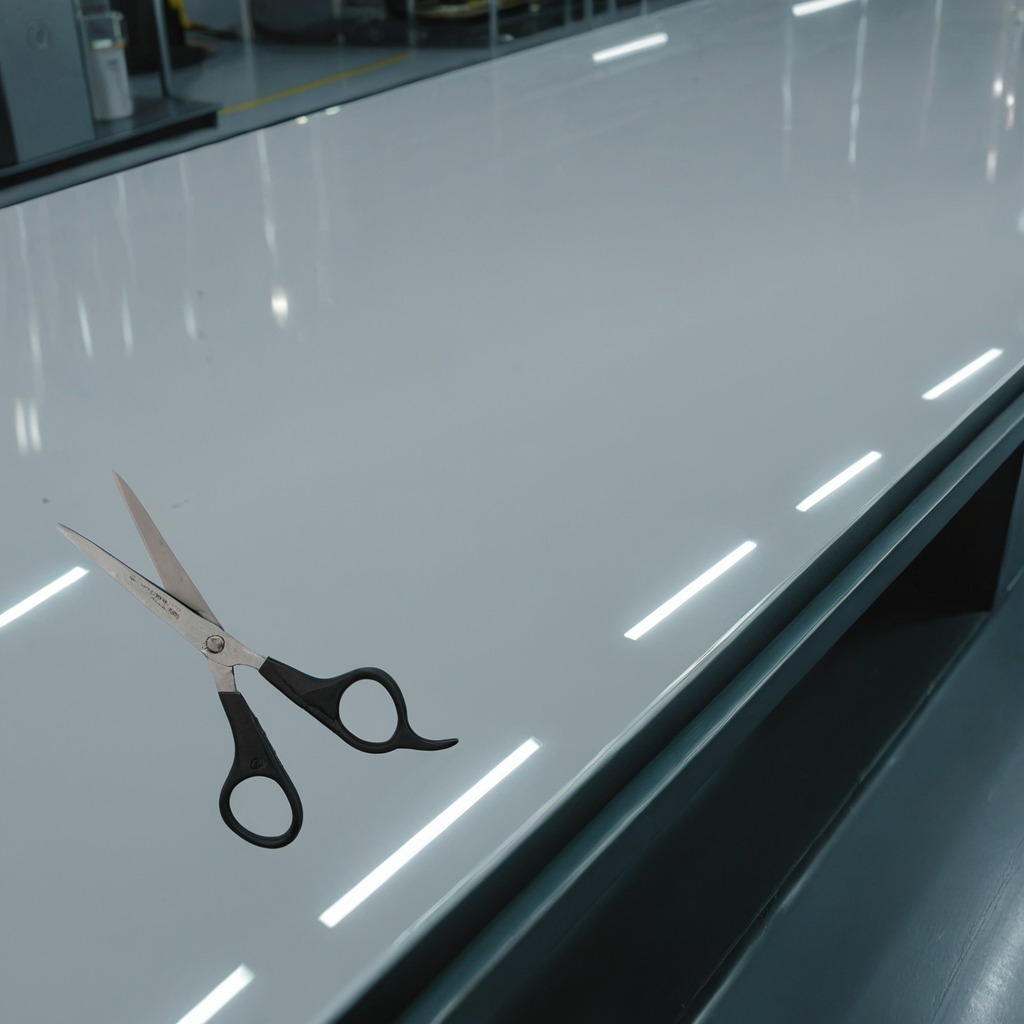
A scissor lying on a high-gloss table in a ship maintenance bay industrial lighting